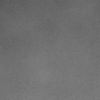
Label: dusty